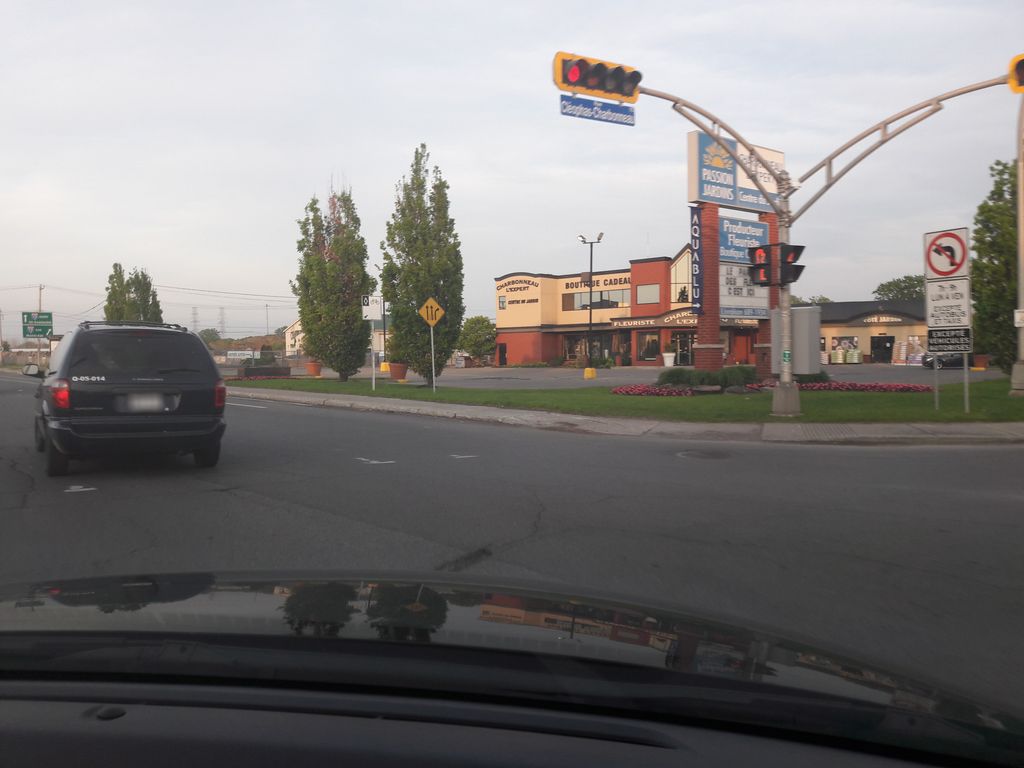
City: montreal